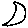
Label: moon